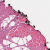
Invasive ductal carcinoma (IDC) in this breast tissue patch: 0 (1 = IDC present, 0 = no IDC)